Question: I cannot seem to get this just right. I've been all over trying to find a solution to be able to have 3 inline-block elements that will grow to the tallest content with vertical borders. It's the borders that are making this so difficult. If I didn't need the borders, I'd be fine but I can't do without them.
What I have works, sort of... If I resize the browser window, and the left element is the tallest, everything looks fine; the borders are all 100% and the parent div grows with the content inside.
However, if the center or the right div have the tallest content, the vertical borders fall short of 100%. I thought to fix this I would give the middle and right elements a 100% height. This does bring the borders to the ground when I resize but now, the parent no longer grows with the tallest element and the content bleeds out. please see the attached pic.
Can someone please help me get this fixed? <URL>
'''
<!DOCTYPE html>
<html>
<head>
<style>
#wrapper {
float:left;
width:100%;
border-top:1px solid #000;
border-bottom:2px solid #000;
}
#wrapper .col {
float:left;
width:33%;
display:inline-block;
}
#wrapper .col:nth-child(1) {
border-right:2px solid #000;
}
#wrapper .col:nth-child(2) {
border-right:2px solid #000;
height:100%;
}
#wrapper .col div {
padding:10px;
}
</style>
<script src="http://ajax.googleapis.com/ajax/libs/jquery/1.11.0/jquery.min.js"></script>
<script>
$(window).on('load resize', function(){
var $div = $('#wrapper .col');
var max = 0;
$.each($div, function(){
if(parseInt($(this).outerHeight()) > max){
max = parseInt($(this).outerHeight())
$("#wrapper").css('height', max + 'px');
}
});
}).resize();
</script>
</head>
<body>
<div id="wrapper">
<div class="col">
1<br>
1<br>
1<br>
</div>
<div class="col">
1<br>
1<br>
1<br>
1<br>
1<br>
1<br>
1<br>
1<br>
</div>
<div class="col">
1<br>
1<br>
</div>
</div>
</body>
</html>
'''
This is what it looks like:

I'd like to add that if anyone has a better way to achieve what I'm trying to do, I'm very open.
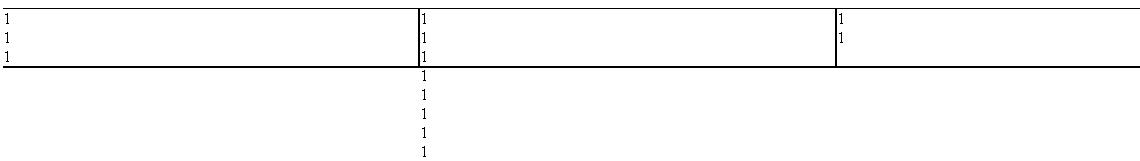
Answer: You don't need javascript to do this, you can do it using html and css.
<URL>
css:
'''
#wrapper {
width:100%;
border-top:1px solid #000;
border-bottom:2px solid #000;
display:table;
}
#wrapper .col {
width:33%;
display:table-cell;
}
#wrapper .col:nth-child(1) {
border-right:2px solid #000;
}
#wrapper .col:nth-child(2) {
border-right:2px solid #000;
}
#wrapper .col {
padding:10px;
}
'''
HTML:
'''
<div id="wrapper">
<div class="col">
1<br />
1<br />
1<br />
</div>
<div class="col">
1<br />
1<br />
1<br />
1<br />
1<br />
1<br />
1<br />
1<br />
</div>
<div class="col">
1<br />
1<br />
</div>
</div>
'''